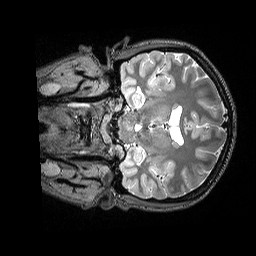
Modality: T2w
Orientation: coronal
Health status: healthy
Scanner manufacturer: siemens
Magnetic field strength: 3 T
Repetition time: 4.8 s
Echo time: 0.452 s